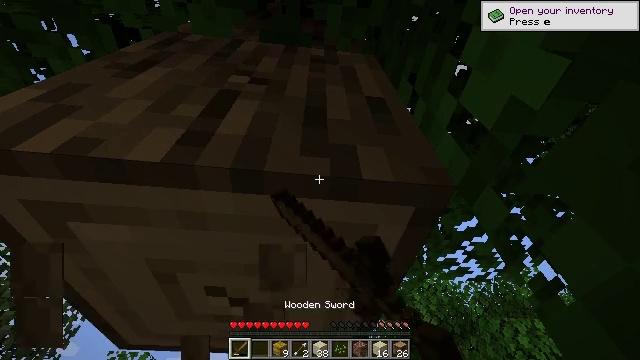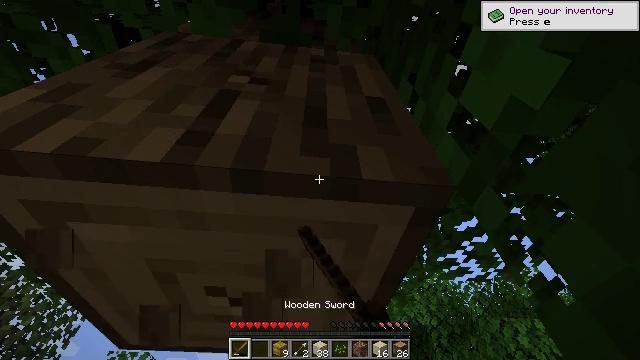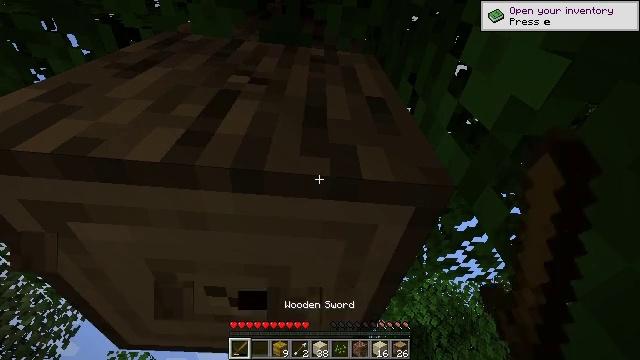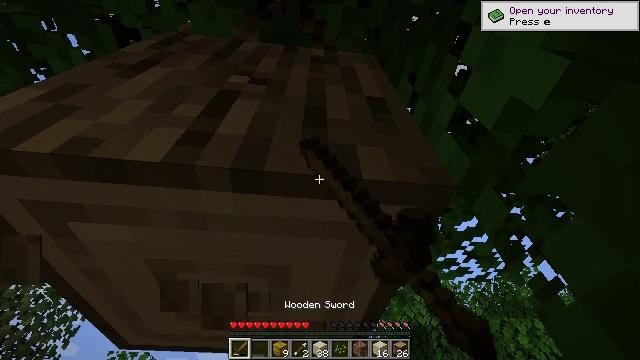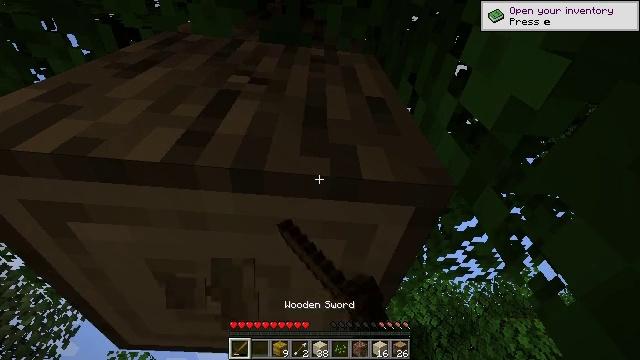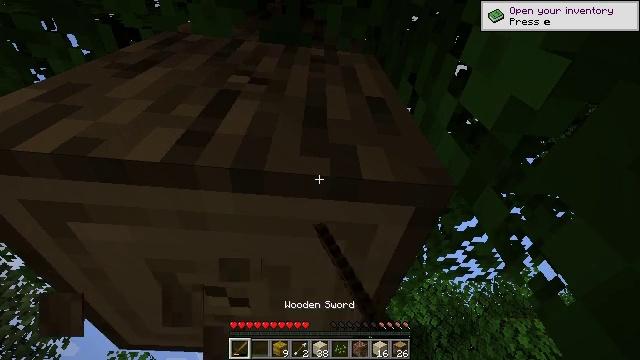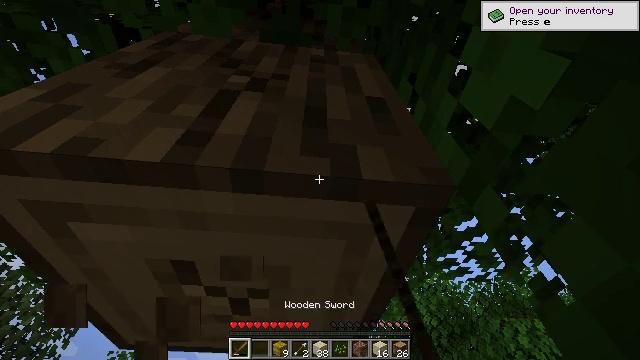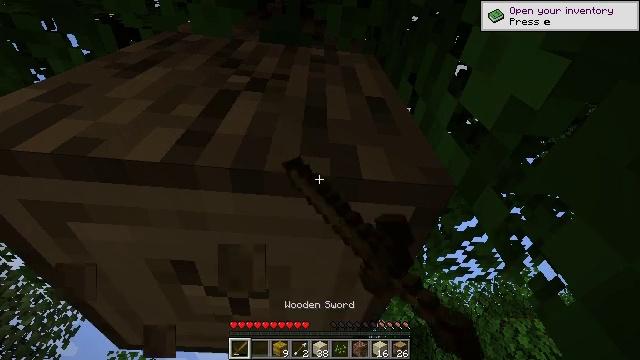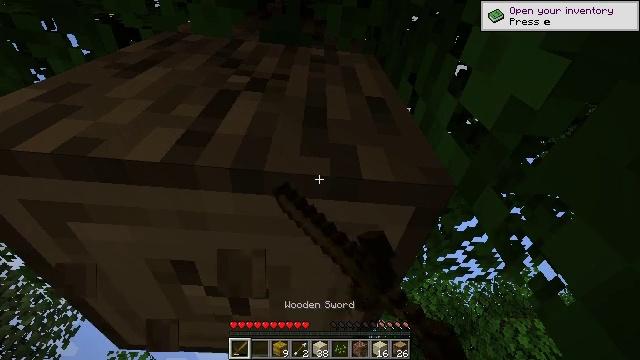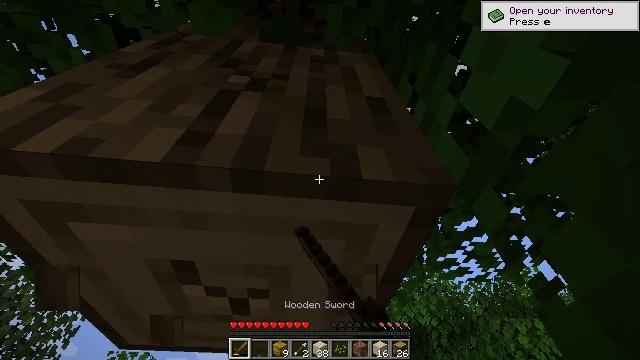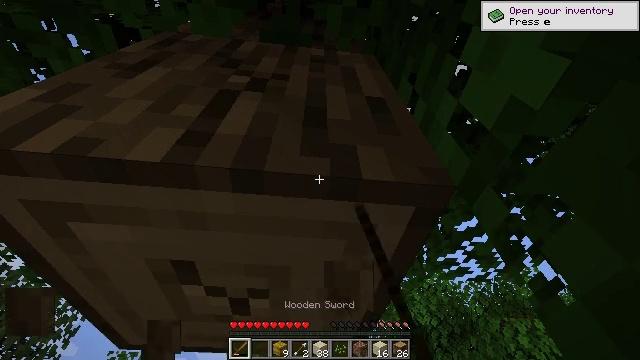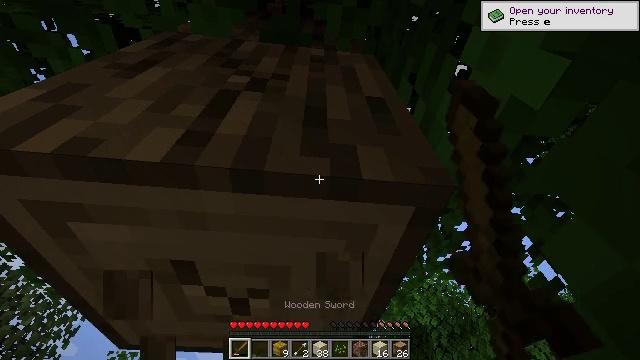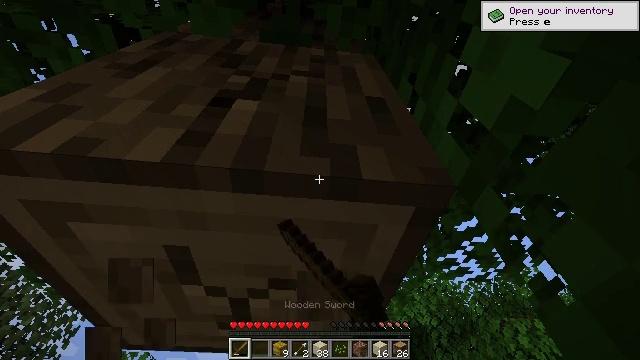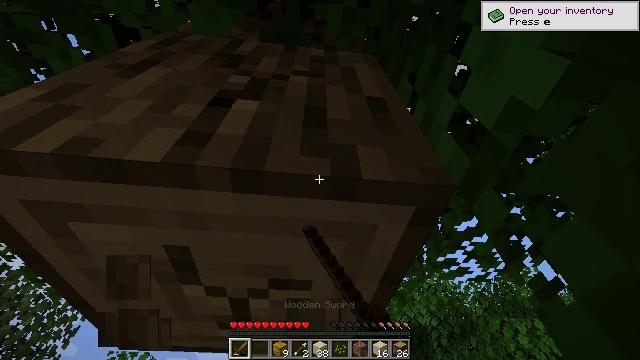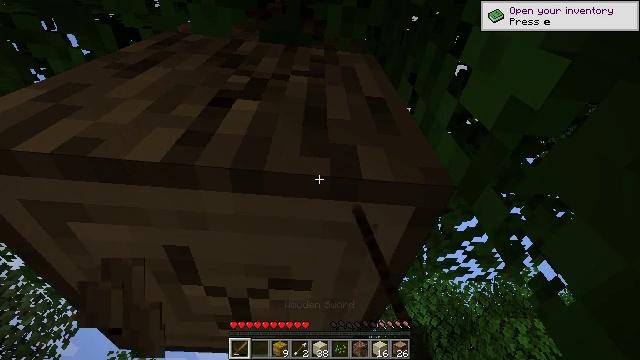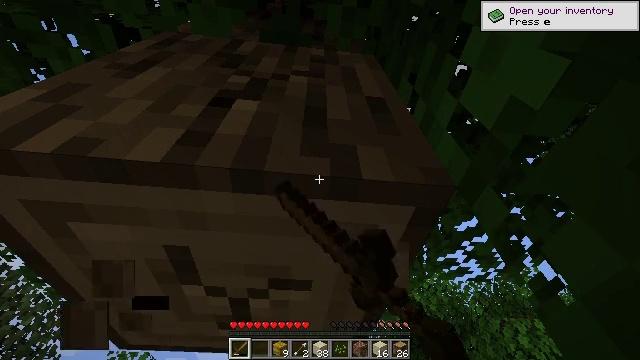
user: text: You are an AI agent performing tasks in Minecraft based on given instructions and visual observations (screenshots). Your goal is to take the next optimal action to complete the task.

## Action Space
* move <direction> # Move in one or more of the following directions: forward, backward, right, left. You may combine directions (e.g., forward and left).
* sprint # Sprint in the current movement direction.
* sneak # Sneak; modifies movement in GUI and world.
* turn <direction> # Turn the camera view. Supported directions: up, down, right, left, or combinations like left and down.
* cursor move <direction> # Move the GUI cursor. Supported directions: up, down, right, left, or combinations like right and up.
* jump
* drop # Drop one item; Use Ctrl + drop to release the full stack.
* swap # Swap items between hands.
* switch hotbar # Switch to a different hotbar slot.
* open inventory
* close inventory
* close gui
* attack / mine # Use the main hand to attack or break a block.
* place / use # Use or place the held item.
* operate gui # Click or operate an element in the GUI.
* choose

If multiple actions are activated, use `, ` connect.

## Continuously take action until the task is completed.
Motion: motion action
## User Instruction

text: Break the tree to get oak logs.
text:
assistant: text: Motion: attack / mine
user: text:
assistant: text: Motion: attack / mine
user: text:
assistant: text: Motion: attack / mine
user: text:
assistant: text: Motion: attack / mine
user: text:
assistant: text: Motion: attack / mine
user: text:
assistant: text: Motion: attack / mine
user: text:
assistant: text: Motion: attack / mine
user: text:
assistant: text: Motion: attack / mine
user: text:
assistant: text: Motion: attack / mine
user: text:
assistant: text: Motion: attack / mine
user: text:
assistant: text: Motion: attack / mine
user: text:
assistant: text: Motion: attack / mine
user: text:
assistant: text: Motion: attack / mine
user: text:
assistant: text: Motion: attack / mine
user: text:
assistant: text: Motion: attack / mine
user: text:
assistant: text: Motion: attack / mine
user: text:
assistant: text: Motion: attack / mine
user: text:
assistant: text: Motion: attack / mine
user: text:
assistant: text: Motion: attack / mine
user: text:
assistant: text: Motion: attack / mine
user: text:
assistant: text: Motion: attack / mine
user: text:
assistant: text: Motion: attack / mine
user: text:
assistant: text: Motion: attack / mine
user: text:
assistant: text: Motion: attack / mine
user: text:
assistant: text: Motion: attack / mine
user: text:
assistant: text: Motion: attack / mine
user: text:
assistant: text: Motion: attack / mine
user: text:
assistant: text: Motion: attack / mine
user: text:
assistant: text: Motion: attack / mine
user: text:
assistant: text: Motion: attack / mine